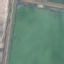
Land use / land cover: SeaLake